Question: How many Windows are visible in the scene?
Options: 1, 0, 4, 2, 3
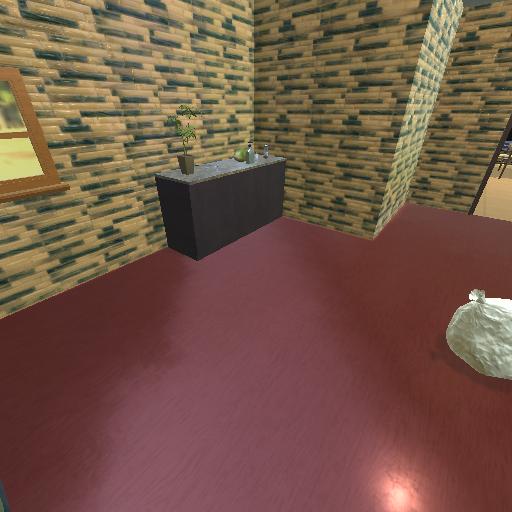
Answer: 1